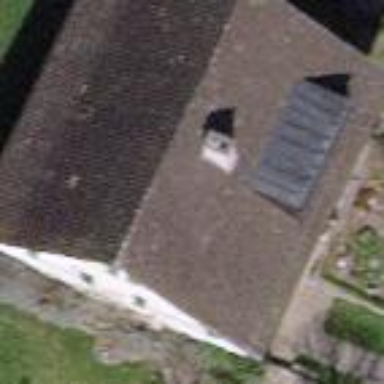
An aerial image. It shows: Gabled building with grey roof.